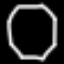
Label: octagon